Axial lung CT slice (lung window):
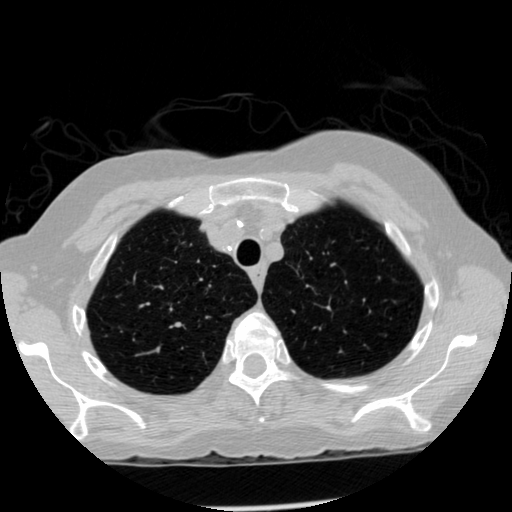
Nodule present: no